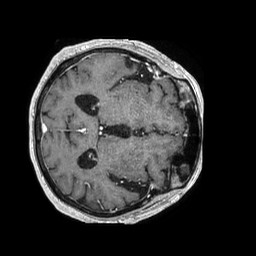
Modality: T1w
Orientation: axial
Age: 87
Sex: female
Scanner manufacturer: philips
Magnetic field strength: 1.5 T
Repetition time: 0.007958 s
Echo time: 0.003717 s